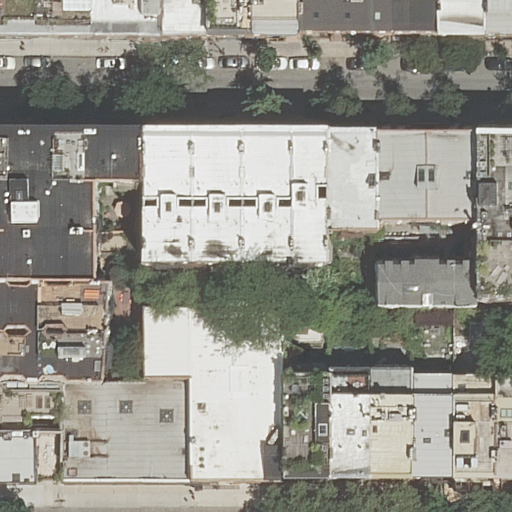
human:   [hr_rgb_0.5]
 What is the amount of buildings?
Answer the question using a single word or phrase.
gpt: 29

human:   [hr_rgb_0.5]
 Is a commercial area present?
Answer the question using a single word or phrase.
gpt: no

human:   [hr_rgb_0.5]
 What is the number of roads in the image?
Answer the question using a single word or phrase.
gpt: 1

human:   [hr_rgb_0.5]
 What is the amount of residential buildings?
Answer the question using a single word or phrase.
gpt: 29

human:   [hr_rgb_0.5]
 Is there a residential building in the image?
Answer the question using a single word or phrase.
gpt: yes

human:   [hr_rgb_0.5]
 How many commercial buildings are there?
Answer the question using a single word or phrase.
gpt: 0

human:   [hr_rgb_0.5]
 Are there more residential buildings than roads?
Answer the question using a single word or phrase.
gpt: yes

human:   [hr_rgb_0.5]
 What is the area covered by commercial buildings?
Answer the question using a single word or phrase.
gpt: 0m2

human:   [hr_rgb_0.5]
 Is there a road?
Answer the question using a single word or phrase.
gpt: yes

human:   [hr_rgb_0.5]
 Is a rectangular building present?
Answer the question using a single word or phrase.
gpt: yes

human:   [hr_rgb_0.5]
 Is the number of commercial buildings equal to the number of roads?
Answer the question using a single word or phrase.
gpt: no

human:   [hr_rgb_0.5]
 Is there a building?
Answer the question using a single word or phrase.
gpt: yes

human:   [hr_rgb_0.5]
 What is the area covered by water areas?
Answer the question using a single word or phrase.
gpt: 0m2

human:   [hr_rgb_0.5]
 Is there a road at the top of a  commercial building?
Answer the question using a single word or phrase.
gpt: no

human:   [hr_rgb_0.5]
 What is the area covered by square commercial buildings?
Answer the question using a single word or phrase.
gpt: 0m2

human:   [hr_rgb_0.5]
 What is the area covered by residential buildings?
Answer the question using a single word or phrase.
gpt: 6110m2

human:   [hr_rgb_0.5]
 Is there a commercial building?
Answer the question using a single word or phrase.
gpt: no

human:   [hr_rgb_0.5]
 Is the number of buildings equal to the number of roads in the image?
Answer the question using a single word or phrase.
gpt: no

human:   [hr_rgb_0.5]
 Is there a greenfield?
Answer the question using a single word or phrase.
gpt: no

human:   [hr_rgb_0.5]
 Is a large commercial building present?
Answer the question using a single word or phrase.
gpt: no

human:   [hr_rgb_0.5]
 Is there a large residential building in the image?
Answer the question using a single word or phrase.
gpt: yes

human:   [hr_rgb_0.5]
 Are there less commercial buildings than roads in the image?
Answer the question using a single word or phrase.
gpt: yes

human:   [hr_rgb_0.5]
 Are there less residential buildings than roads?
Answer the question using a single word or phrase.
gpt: no

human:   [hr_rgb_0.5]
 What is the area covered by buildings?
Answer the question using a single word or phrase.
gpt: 6110m2

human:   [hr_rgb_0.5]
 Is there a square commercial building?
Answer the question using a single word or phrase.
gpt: no

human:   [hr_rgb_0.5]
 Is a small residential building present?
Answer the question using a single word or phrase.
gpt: yes

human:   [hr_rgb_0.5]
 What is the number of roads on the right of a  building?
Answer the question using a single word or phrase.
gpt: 1

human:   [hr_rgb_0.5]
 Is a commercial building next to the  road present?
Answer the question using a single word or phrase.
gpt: no

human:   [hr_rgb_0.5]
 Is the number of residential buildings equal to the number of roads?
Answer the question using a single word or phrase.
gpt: no

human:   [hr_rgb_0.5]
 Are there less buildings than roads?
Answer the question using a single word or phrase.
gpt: no

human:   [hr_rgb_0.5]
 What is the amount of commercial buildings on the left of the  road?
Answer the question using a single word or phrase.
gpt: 0

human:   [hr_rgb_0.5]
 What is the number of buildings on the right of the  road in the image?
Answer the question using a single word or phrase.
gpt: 17

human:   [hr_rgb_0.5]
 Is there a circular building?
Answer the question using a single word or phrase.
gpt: no

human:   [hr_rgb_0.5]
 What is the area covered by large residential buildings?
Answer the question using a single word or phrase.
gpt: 2397m2

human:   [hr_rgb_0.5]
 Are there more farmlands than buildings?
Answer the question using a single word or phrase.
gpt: no

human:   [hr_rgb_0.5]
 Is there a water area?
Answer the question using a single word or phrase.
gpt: no

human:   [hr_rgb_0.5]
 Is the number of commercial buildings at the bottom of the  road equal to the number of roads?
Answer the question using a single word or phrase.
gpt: no

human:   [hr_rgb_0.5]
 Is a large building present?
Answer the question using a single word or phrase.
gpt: yes

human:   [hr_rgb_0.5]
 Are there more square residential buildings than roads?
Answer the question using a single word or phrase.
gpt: no

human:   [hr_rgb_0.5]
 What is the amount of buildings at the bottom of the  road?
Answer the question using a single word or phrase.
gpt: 21

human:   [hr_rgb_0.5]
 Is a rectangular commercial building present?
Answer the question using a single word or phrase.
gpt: no

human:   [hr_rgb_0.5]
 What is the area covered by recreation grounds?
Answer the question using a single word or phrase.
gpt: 0m2

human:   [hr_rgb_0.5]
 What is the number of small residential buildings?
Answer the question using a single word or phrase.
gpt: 10

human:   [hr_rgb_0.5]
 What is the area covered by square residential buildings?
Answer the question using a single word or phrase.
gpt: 0m2

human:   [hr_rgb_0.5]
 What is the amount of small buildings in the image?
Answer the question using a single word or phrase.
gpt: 10

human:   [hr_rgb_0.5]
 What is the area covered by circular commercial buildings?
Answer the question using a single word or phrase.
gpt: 0m2

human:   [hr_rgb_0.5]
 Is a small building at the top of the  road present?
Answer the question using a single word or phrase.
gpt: yes

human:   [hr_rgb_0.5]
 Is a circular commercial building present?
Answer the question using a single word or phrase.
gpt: no

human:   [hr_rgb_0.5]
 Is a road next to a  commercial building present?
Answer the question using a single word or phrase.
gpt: no

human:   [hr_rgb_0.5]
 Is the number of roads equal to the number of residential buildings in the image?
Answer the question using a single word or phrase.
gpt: no

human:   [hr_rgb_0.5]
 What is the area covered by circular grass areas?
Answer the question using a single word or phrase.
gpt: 0m2

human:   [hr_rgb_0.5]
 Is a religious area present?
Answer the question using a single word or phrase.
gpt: no

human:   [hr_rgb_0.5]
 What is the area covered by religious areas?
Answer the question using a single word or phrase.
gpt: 0m2

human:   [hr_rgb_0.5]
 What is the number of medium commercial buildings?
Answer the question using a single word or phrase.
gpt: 0

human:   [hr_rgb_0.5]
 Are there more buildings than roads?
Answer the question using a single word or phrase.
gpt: yes

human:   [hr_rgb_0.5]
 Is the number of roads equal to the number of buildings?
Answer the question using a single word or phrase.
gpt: no

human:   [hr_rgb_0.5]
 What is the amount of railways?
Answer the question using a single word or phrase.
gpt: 0

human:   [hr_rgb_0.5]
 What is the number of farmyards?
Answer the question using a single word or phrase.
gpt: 0

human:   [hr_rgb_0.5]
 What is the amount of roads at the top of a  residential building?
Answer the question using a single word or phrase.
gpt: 1

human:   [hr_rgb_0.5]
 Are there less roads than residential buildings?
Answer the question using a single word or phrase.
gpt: yes

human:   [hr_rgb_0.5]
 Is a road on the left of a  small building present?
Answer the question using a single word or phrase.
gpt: no

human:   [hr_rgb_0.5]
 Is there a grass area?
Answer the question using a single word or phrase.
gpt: no

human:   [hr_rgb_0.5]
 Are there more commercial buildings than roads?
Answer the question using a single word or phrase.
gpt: no

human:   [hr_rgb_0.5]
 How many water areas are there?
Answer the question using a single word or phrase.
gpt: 0